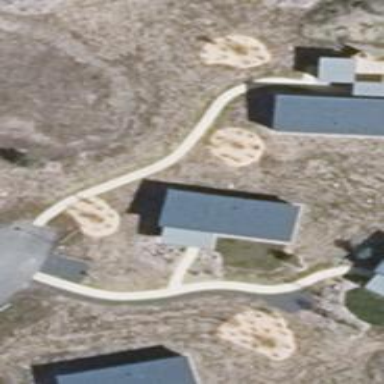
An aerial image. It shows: Footway with concrete surface.